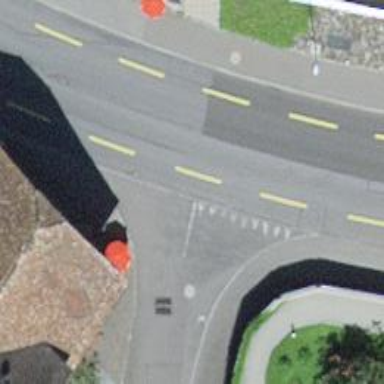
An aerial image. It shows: Road with "give way" sign.